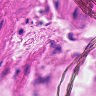
Metastatic tissue present: no